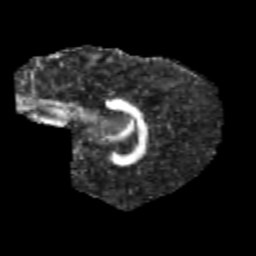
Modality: FA
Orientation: sagittal
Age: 12
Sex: male
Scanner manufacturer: siemens
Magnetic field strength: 3 T
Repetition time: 3.8 s
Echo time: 0.07 s